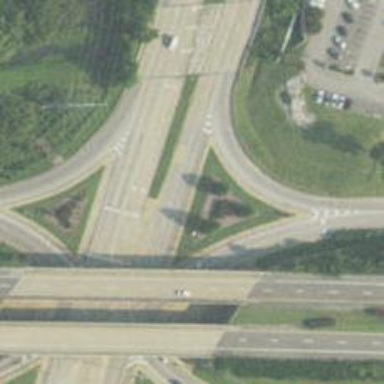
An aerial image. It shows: Asphalt road with primary link designation.